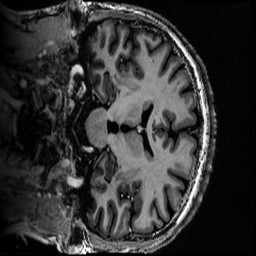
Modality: MP2RAGE
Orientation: coronal
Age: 30
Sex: male
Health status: healthy